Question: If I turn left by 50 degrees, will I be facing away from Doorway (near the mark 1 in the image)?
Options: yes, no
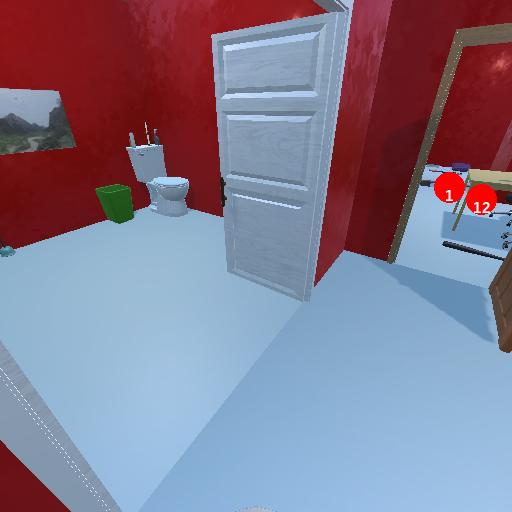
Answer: yes